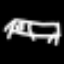
Label: bed